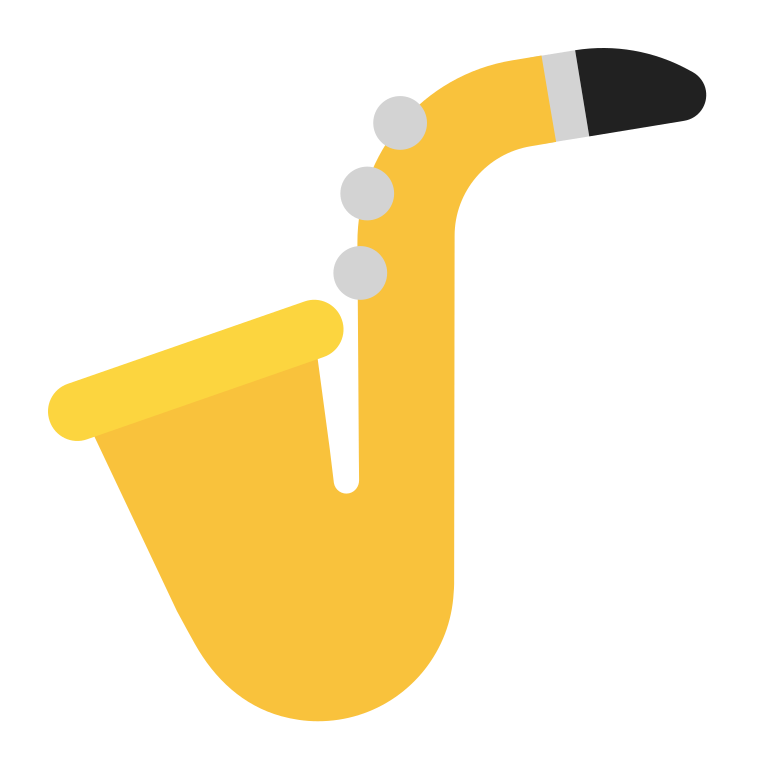
saxophone flat